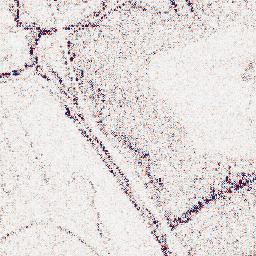
Category: wavelet
Decomposition family: wavelet_biorthogonal
Decomposition parameters: wavelet: bior2.4
level: 1
Upsampling method: fft_zeropad
Upsampling parameters: scale: 4
Upsampling scale: 4